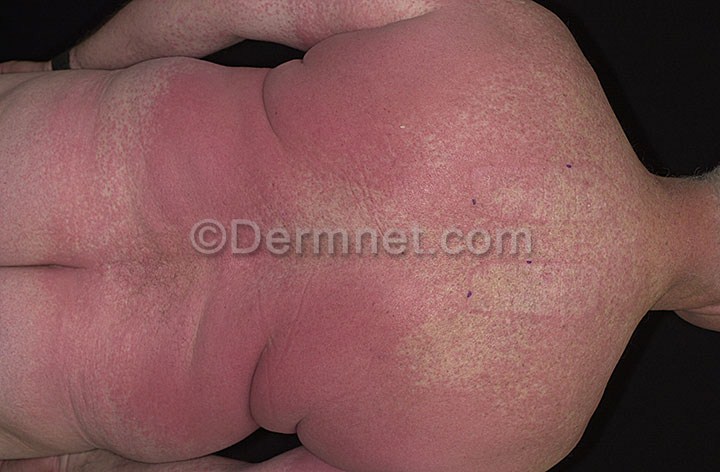
Disease: Exanthems and Drug Eruptions